Question: I am creating application in MVC 4 jqgrid, I created jqgrid with multiselect option true,
but checkbox column comes in the left hand side of my grid. How can I move the multiselect column option to the right side?
code:
'''
$("#ApplicationDetailsTable").jqGrid({
url: '@Url.Action("AppListDetails", "JQGridHome")',
sortable: true,
datatype: 'json',
colNames: ["no1", "name", "phone","department"],
colModel: [
{ name: "no1", index: "no1", width: 40, align: "left", stype: 'select', searchoptions: { sopt: ['eq'], value: getstaticvalue() } },
{ name: "name", index: "name", width: 60, align: "left"},
{ name: "phone", index: "phone", width: 60, align: "left" },
{ name: "department", index: "department", width: 60, align: "left", stype: 'select', searchoptions: { sopt: ['eq'], value: setdepartmentValue() } }
],
width: 650,
loadonce: true,
height: 200,
toppager: false,
pager: $("#JQGridPaging"),
rowNum: 6,
rowList: [5,10],
viewrecords: true,
hidegrid: true,
caption: "A Basic jqGrid - Read Only",
multiselect: true
}
'''

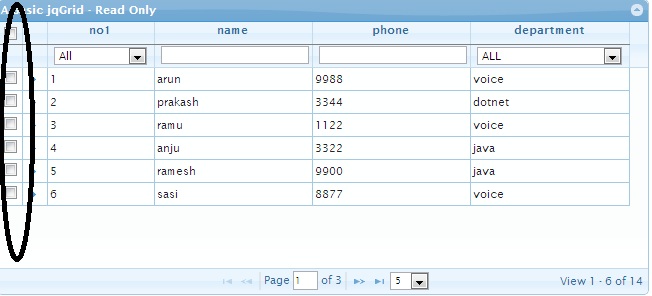
Answer: I suppose that you mean that you want to have chechbox column side (not on the left which is default). <URL>.